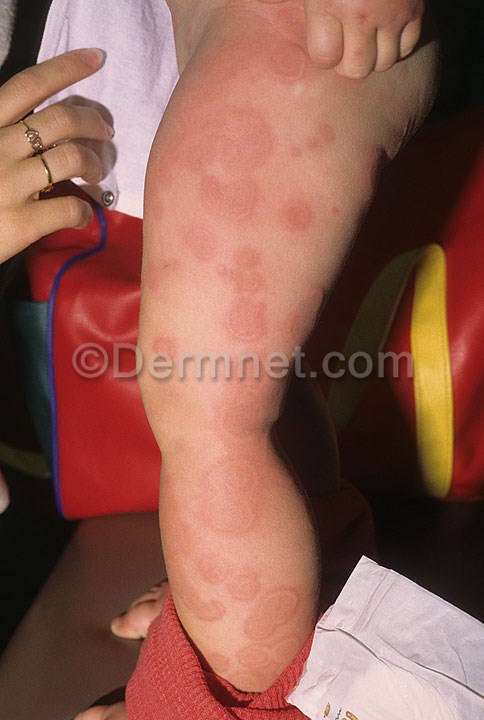
Disease: Urticaria Hives